Aerial crown-view tile of a tropical tree (Barro Colorado Island, Panama), acquired 20250512:
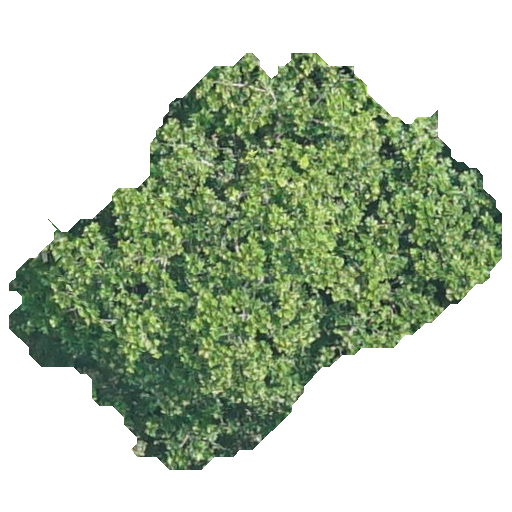
Species: Anacardium excelsum
GBIF accepted scientific name: Anacardium excelsum
Crown area: 175.73 m²